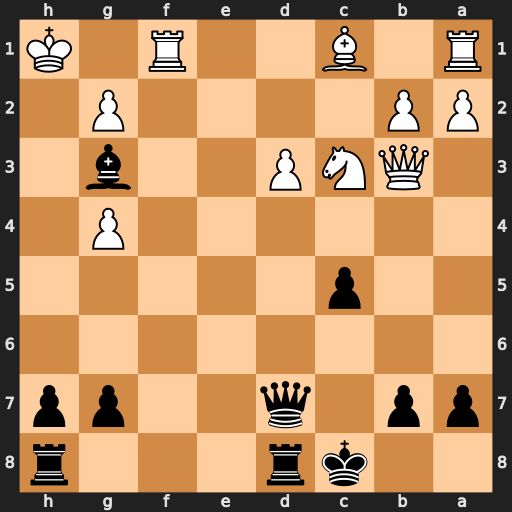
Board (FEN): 2kr3r/pp1q2pp/8/2p5/6P1/1QNP2b1/PP4P1/R1B2R1K
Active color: b
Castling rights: -
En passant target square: -
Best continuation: Qxg4 Qe6+ Qxe6